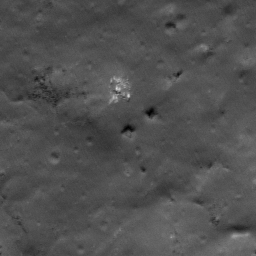
Pit: Lalande 5a
Host crater: Lalande
Host type: impact_melt
Lunar coordinates: latitude -4.341, longitude 351.423